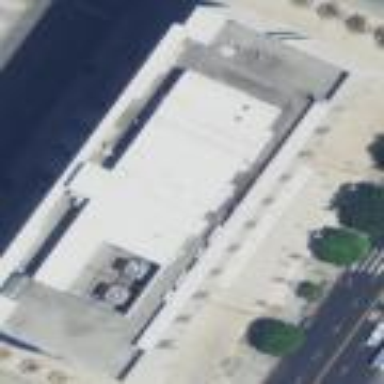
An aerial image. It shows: Courthouse building.